Interaction volume radius: 10 \u00c5
Interaction volume height: 20 \u00c5
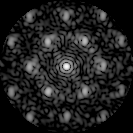
Disorder parameter: 0.4656